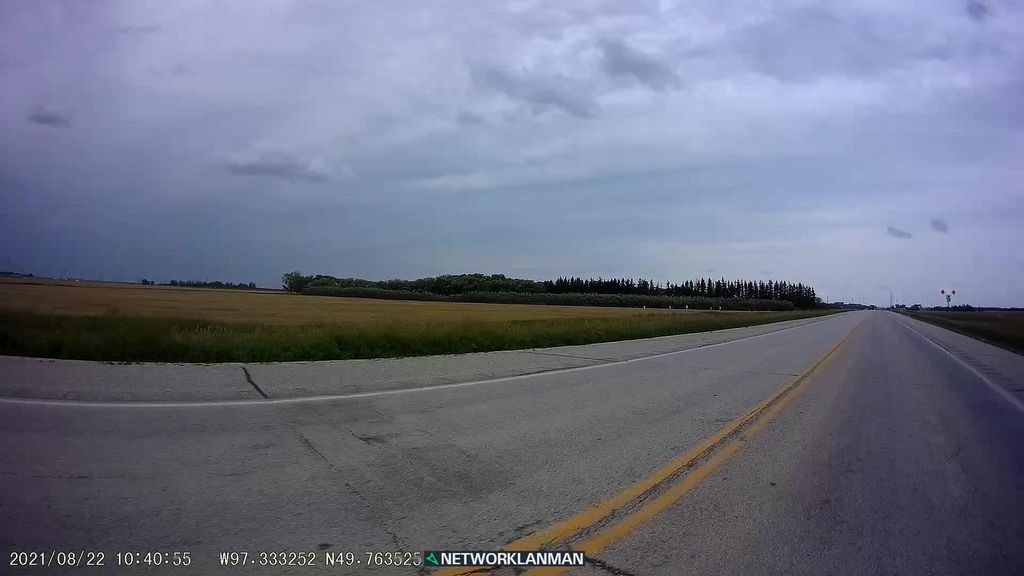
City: winnipeg